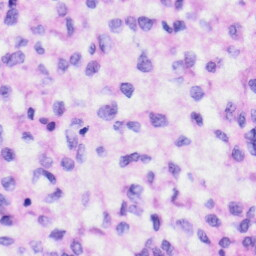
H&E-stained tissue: Liver